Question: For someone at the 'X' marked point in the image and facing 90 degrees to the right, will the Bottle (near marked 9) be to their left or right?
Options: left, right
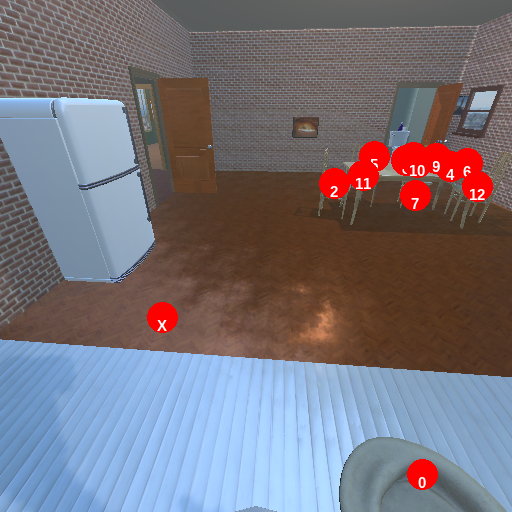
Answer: left